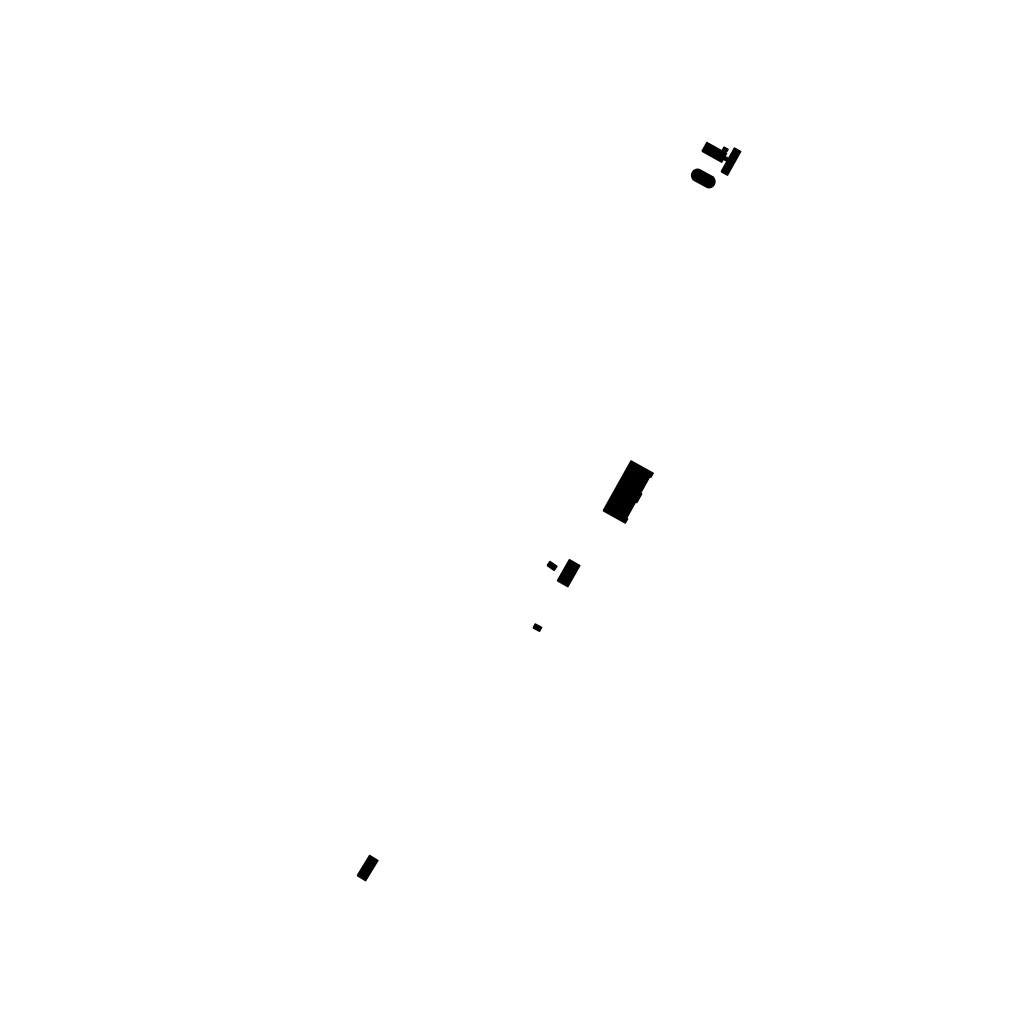
Tags: overhead vector_map, agriculture, recreation, residential, special, individual_rise, low_rise, density_1, Building, 1.0 km²